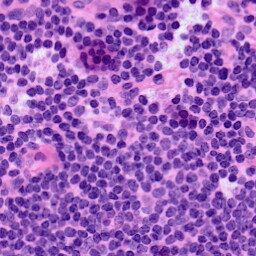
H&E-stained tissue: LymphNode